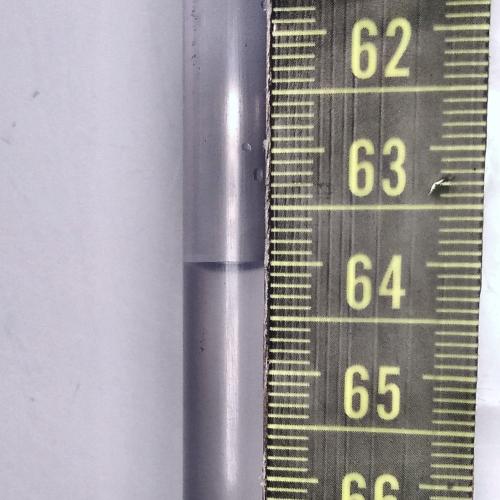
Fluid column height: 64.0 cm